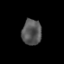
Tissue: lung
Cell type: Epithelial cells
Senescence score: 0.2138
Nuclear area (px): 487
Mean DAPI intensity: 86.251